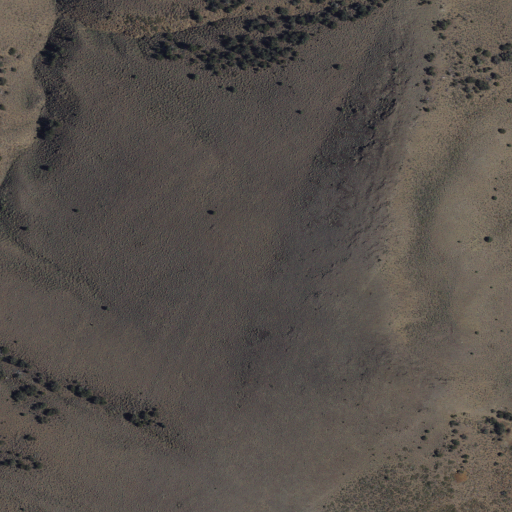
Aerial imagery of ridge(s) in California named Roberts Ridge containing shrub and evergreen forest